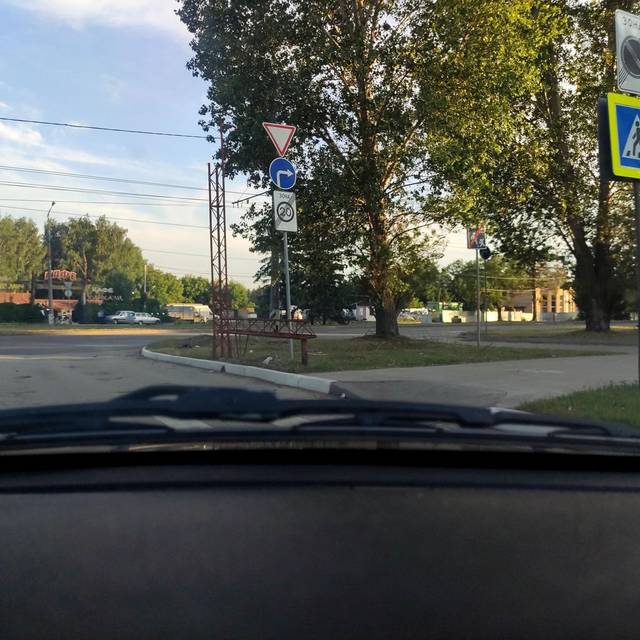
Region: Russia
Coordinates: 53.51, 49.456